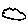
Label: cloud